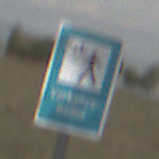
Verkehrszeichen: Verkehrshelfer
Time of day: Midday
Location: Outdoor (Nature)
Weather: PartlyCloudy
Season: NotSpecified
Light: Natural